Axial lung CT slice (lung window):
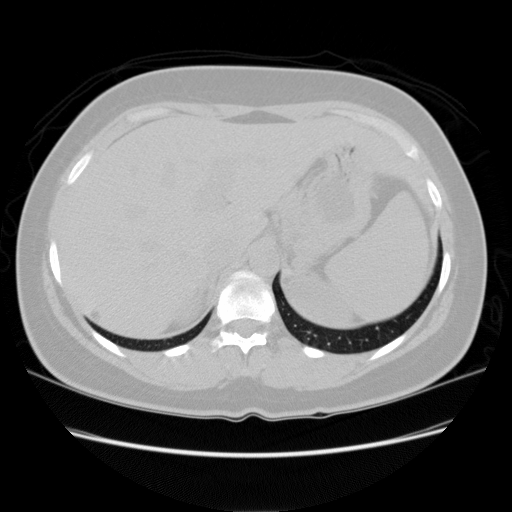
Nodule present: no